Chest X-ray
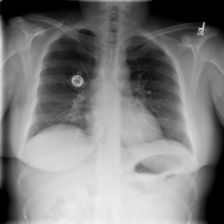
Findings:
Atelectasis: negative
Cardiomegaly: negative
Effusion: negative
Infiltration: negative
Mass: negative
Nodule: negative
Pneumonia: negative
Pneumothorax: negative
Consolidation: negative
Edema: negative
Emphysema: negative
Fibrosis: negative
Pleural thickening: negative
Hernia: negative